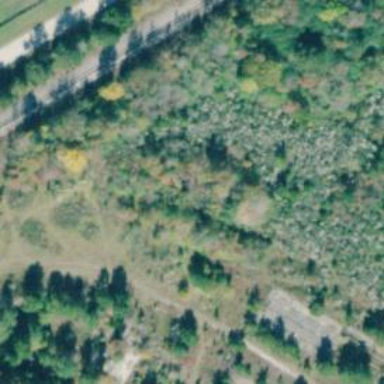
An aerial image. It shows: Abandoned railway spur used for lumber freight service.